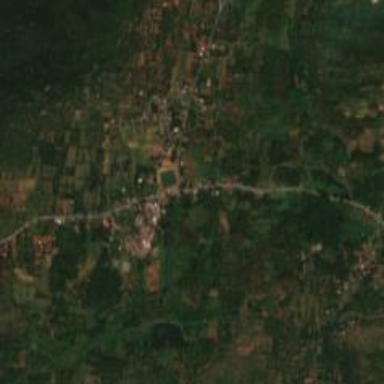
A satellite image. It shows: Village area.